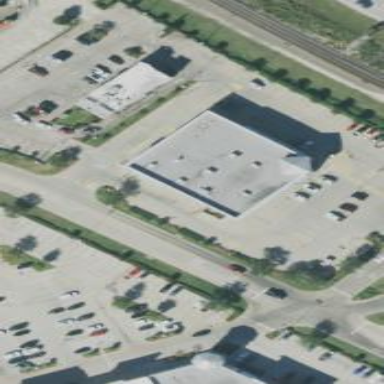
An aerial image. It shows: Building.